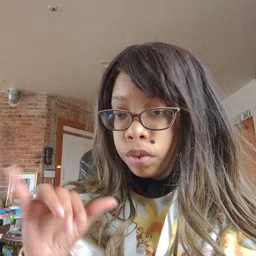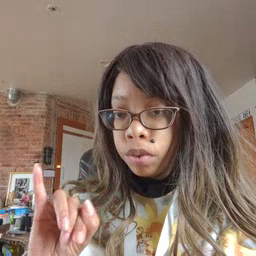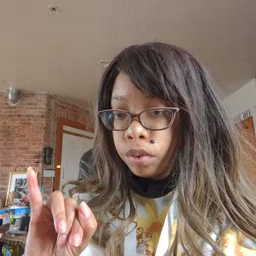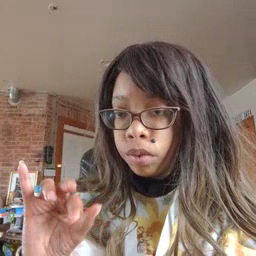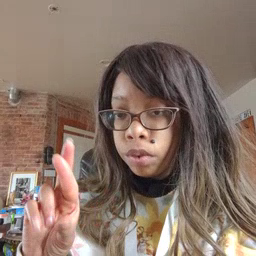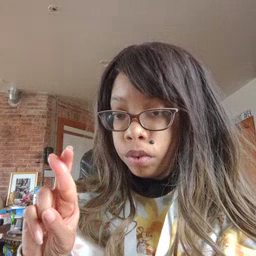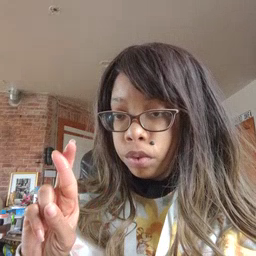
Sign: shirt